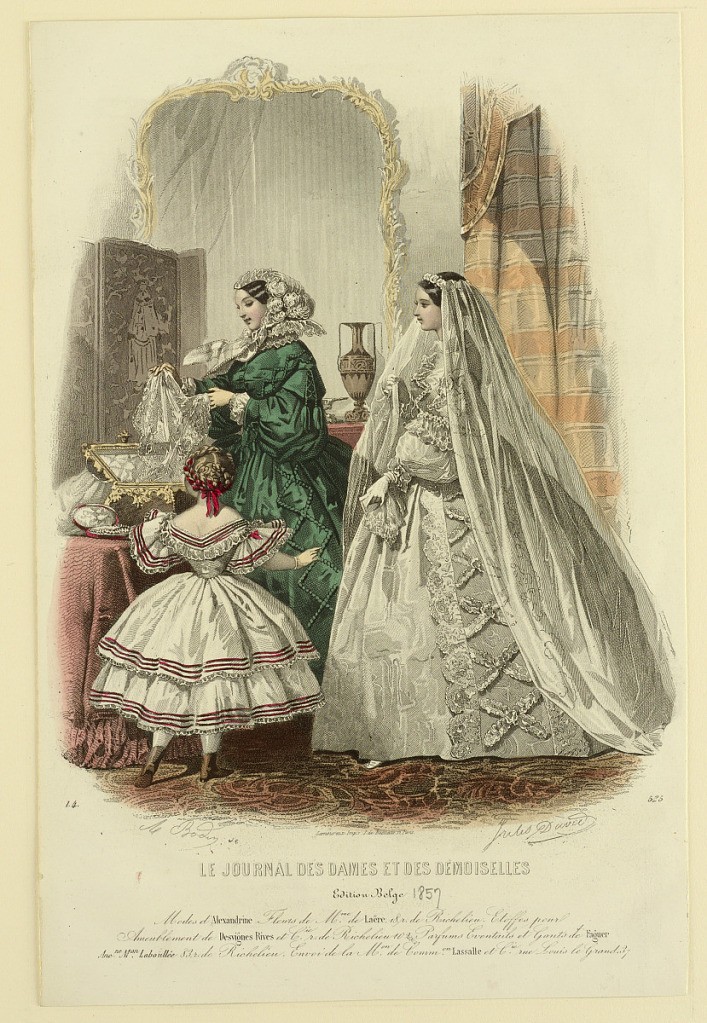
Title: Fashion Plate from Le Journal des dames et demoiselles
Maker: Jules David, French, 1808 - 1892
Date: ca. 1857
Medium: Hand-colored engraving on paper
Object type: Print
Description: Fashion plate from Le Journal des dames et demoiselles.